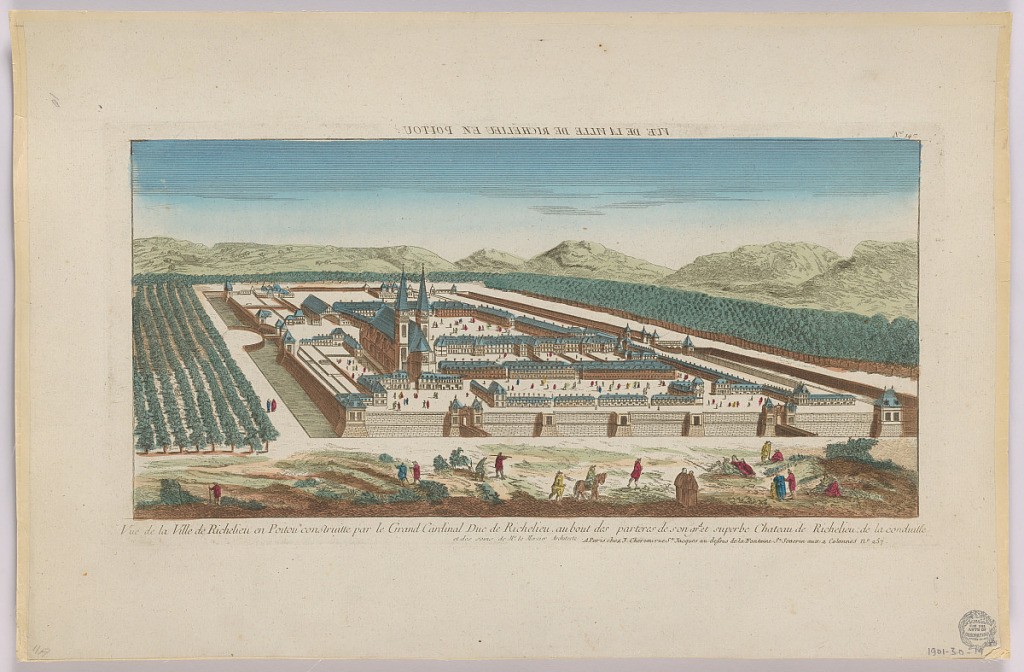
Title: Peep-show, Vue de la Ville de Richelieu en Poitou construitte par le Grand Cardinal Duc de Richelieu, au Bout des Parteres de Sougid et Superbe Chateau de Richelieu de la Conduitte, No. 147
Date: ca. 1750
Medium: Engraving in ink with washes of watercolor on paper, mounted on scrapbook page
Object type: Print
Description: Peep-show print